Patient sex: F
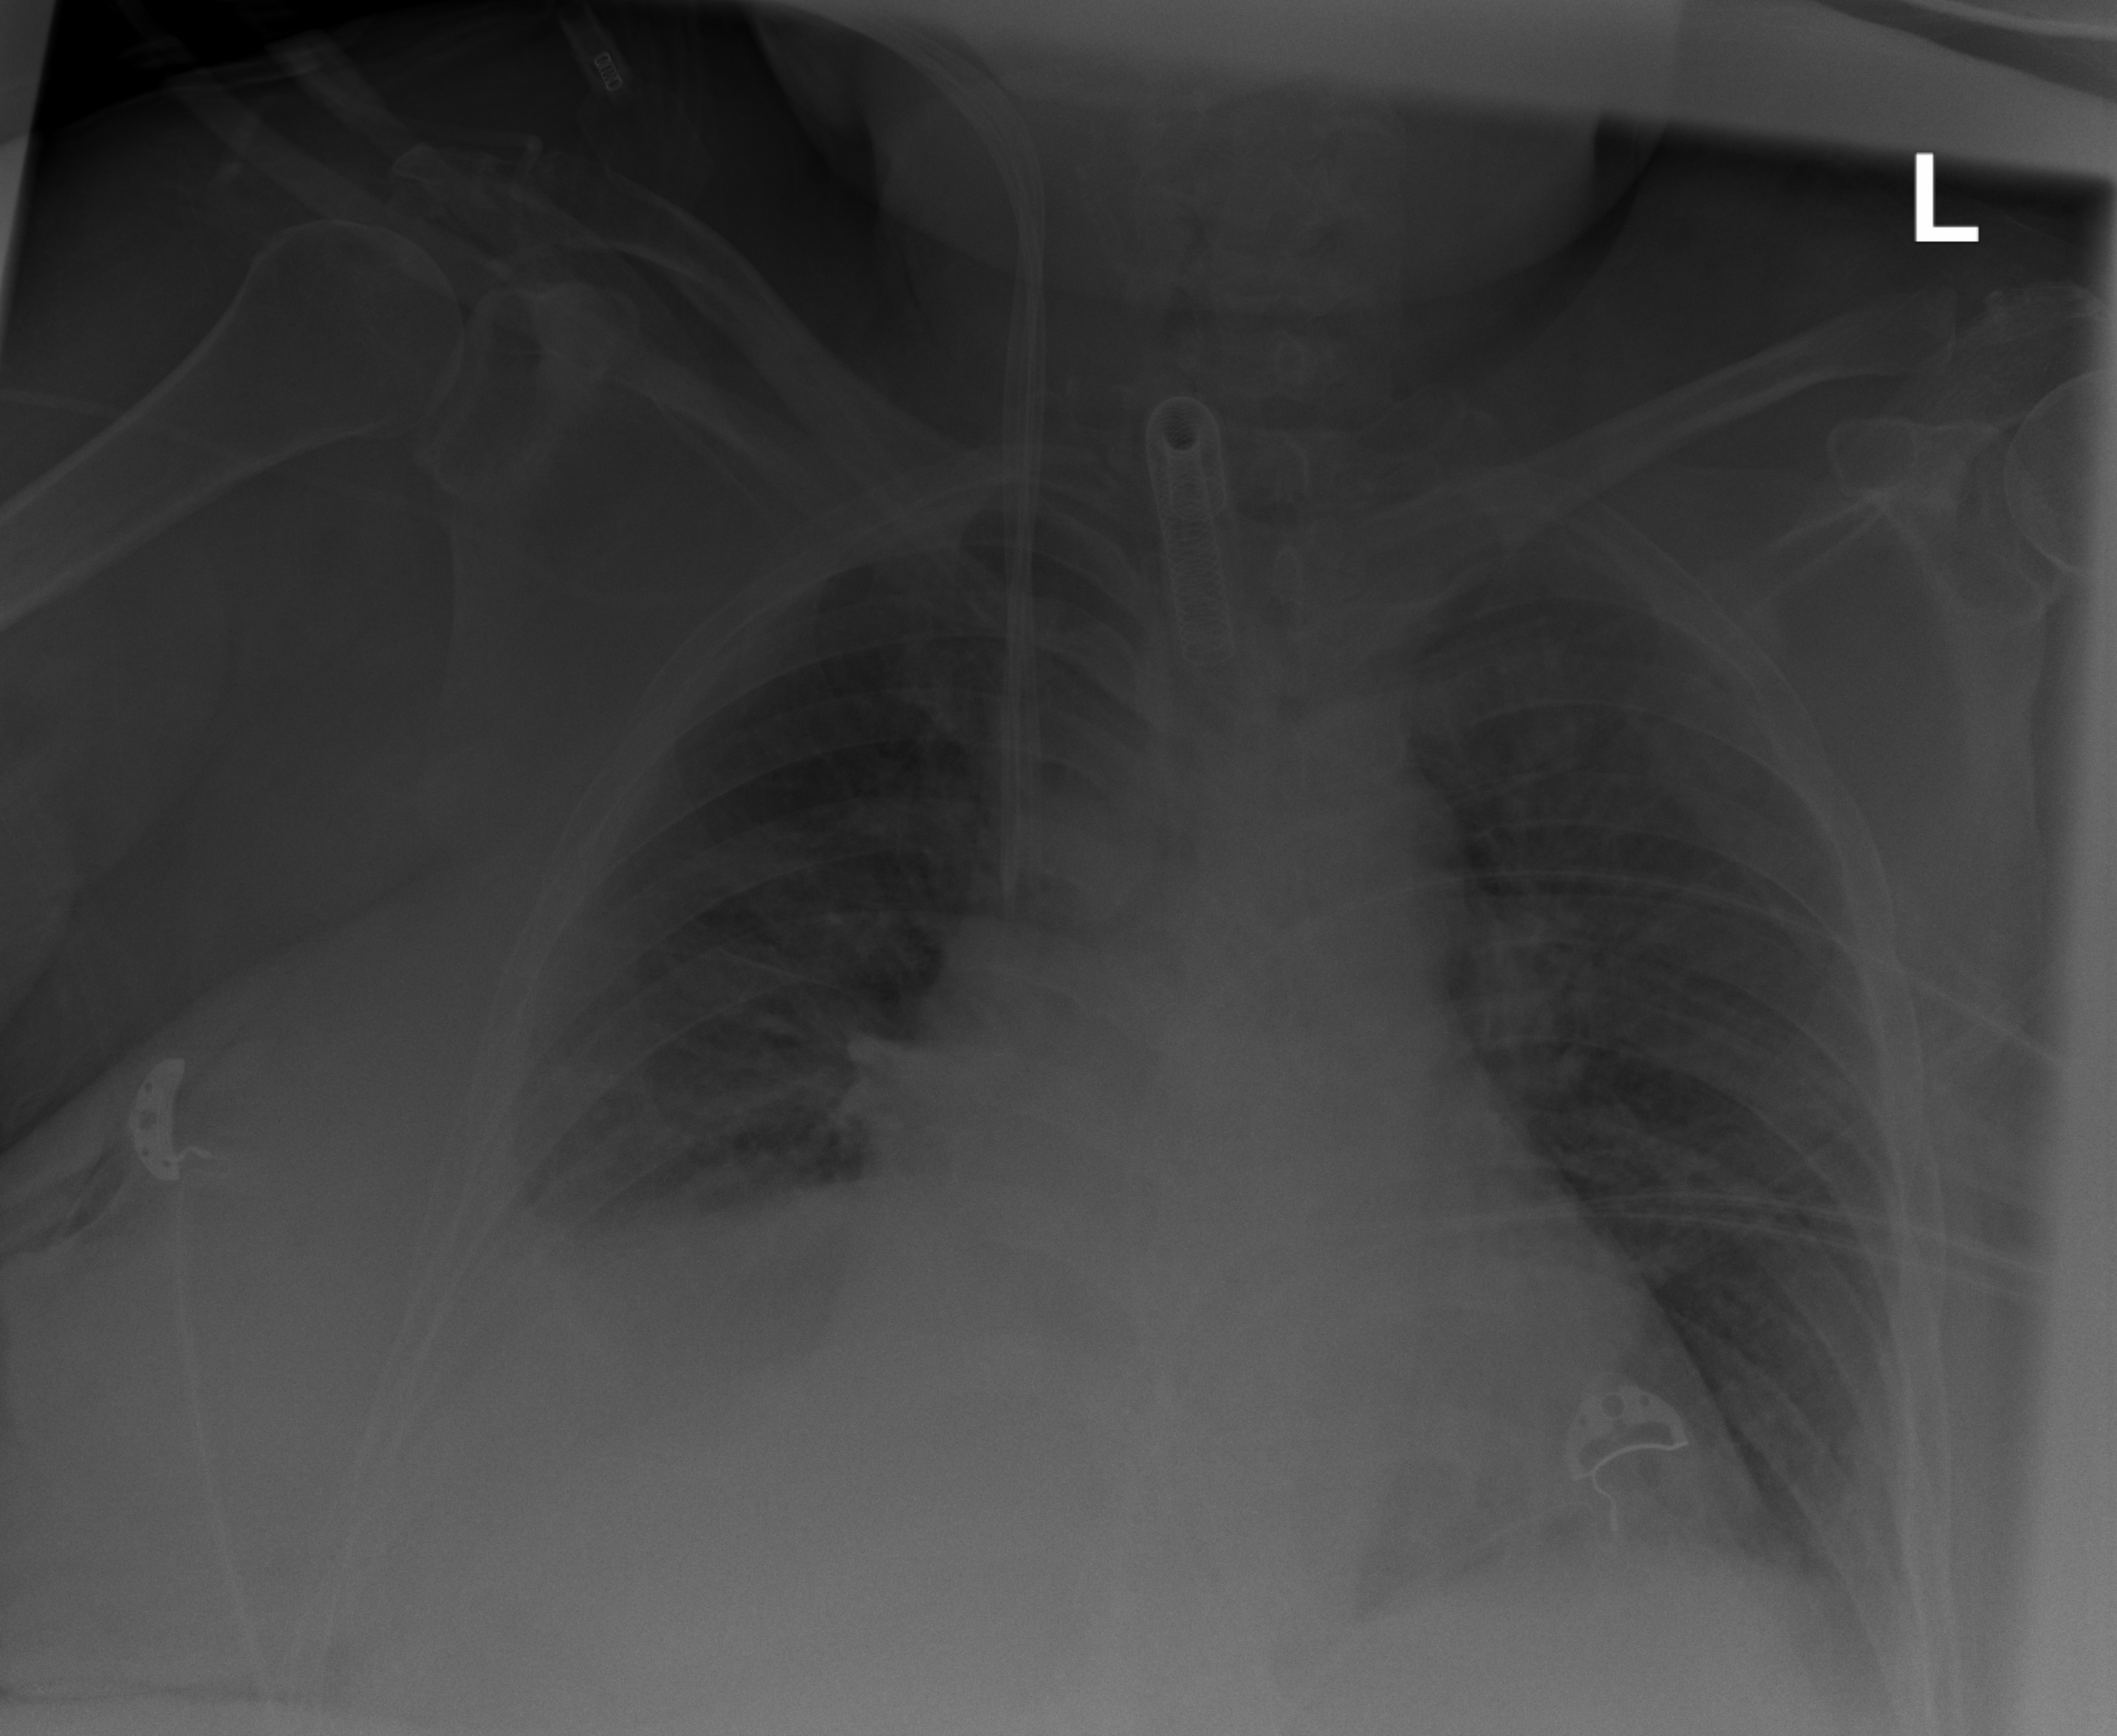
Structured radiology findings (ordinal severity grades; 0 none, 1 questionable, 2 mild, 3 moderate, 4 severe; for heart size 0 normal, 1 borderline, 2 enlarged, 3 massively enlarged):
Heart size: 2
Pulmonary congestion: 1
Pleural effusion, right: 3
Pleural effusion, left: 0
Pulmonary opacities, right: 2
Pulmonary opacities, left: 0
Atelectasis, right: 3
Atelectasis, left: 0